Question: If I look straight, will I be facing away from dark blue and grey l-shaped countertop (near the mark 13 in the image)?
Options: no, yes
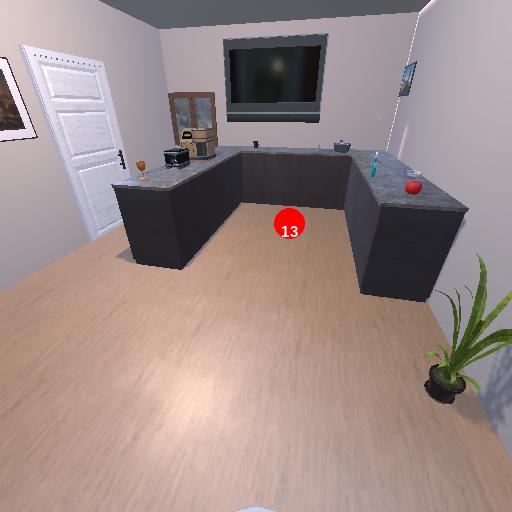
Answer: no